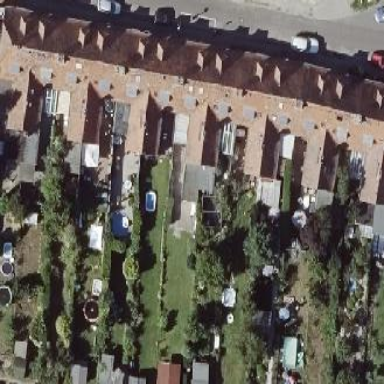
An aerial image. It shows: Half-hipped roof terrace building.